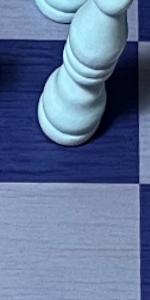
Label: Empty